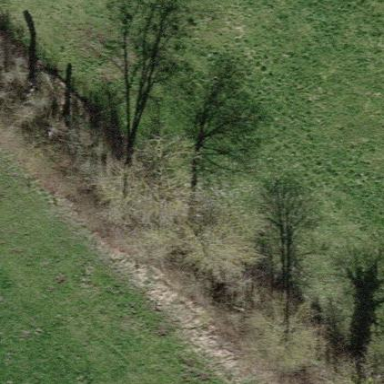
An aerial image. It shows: Deciduous broadleaved forest.